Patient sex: F
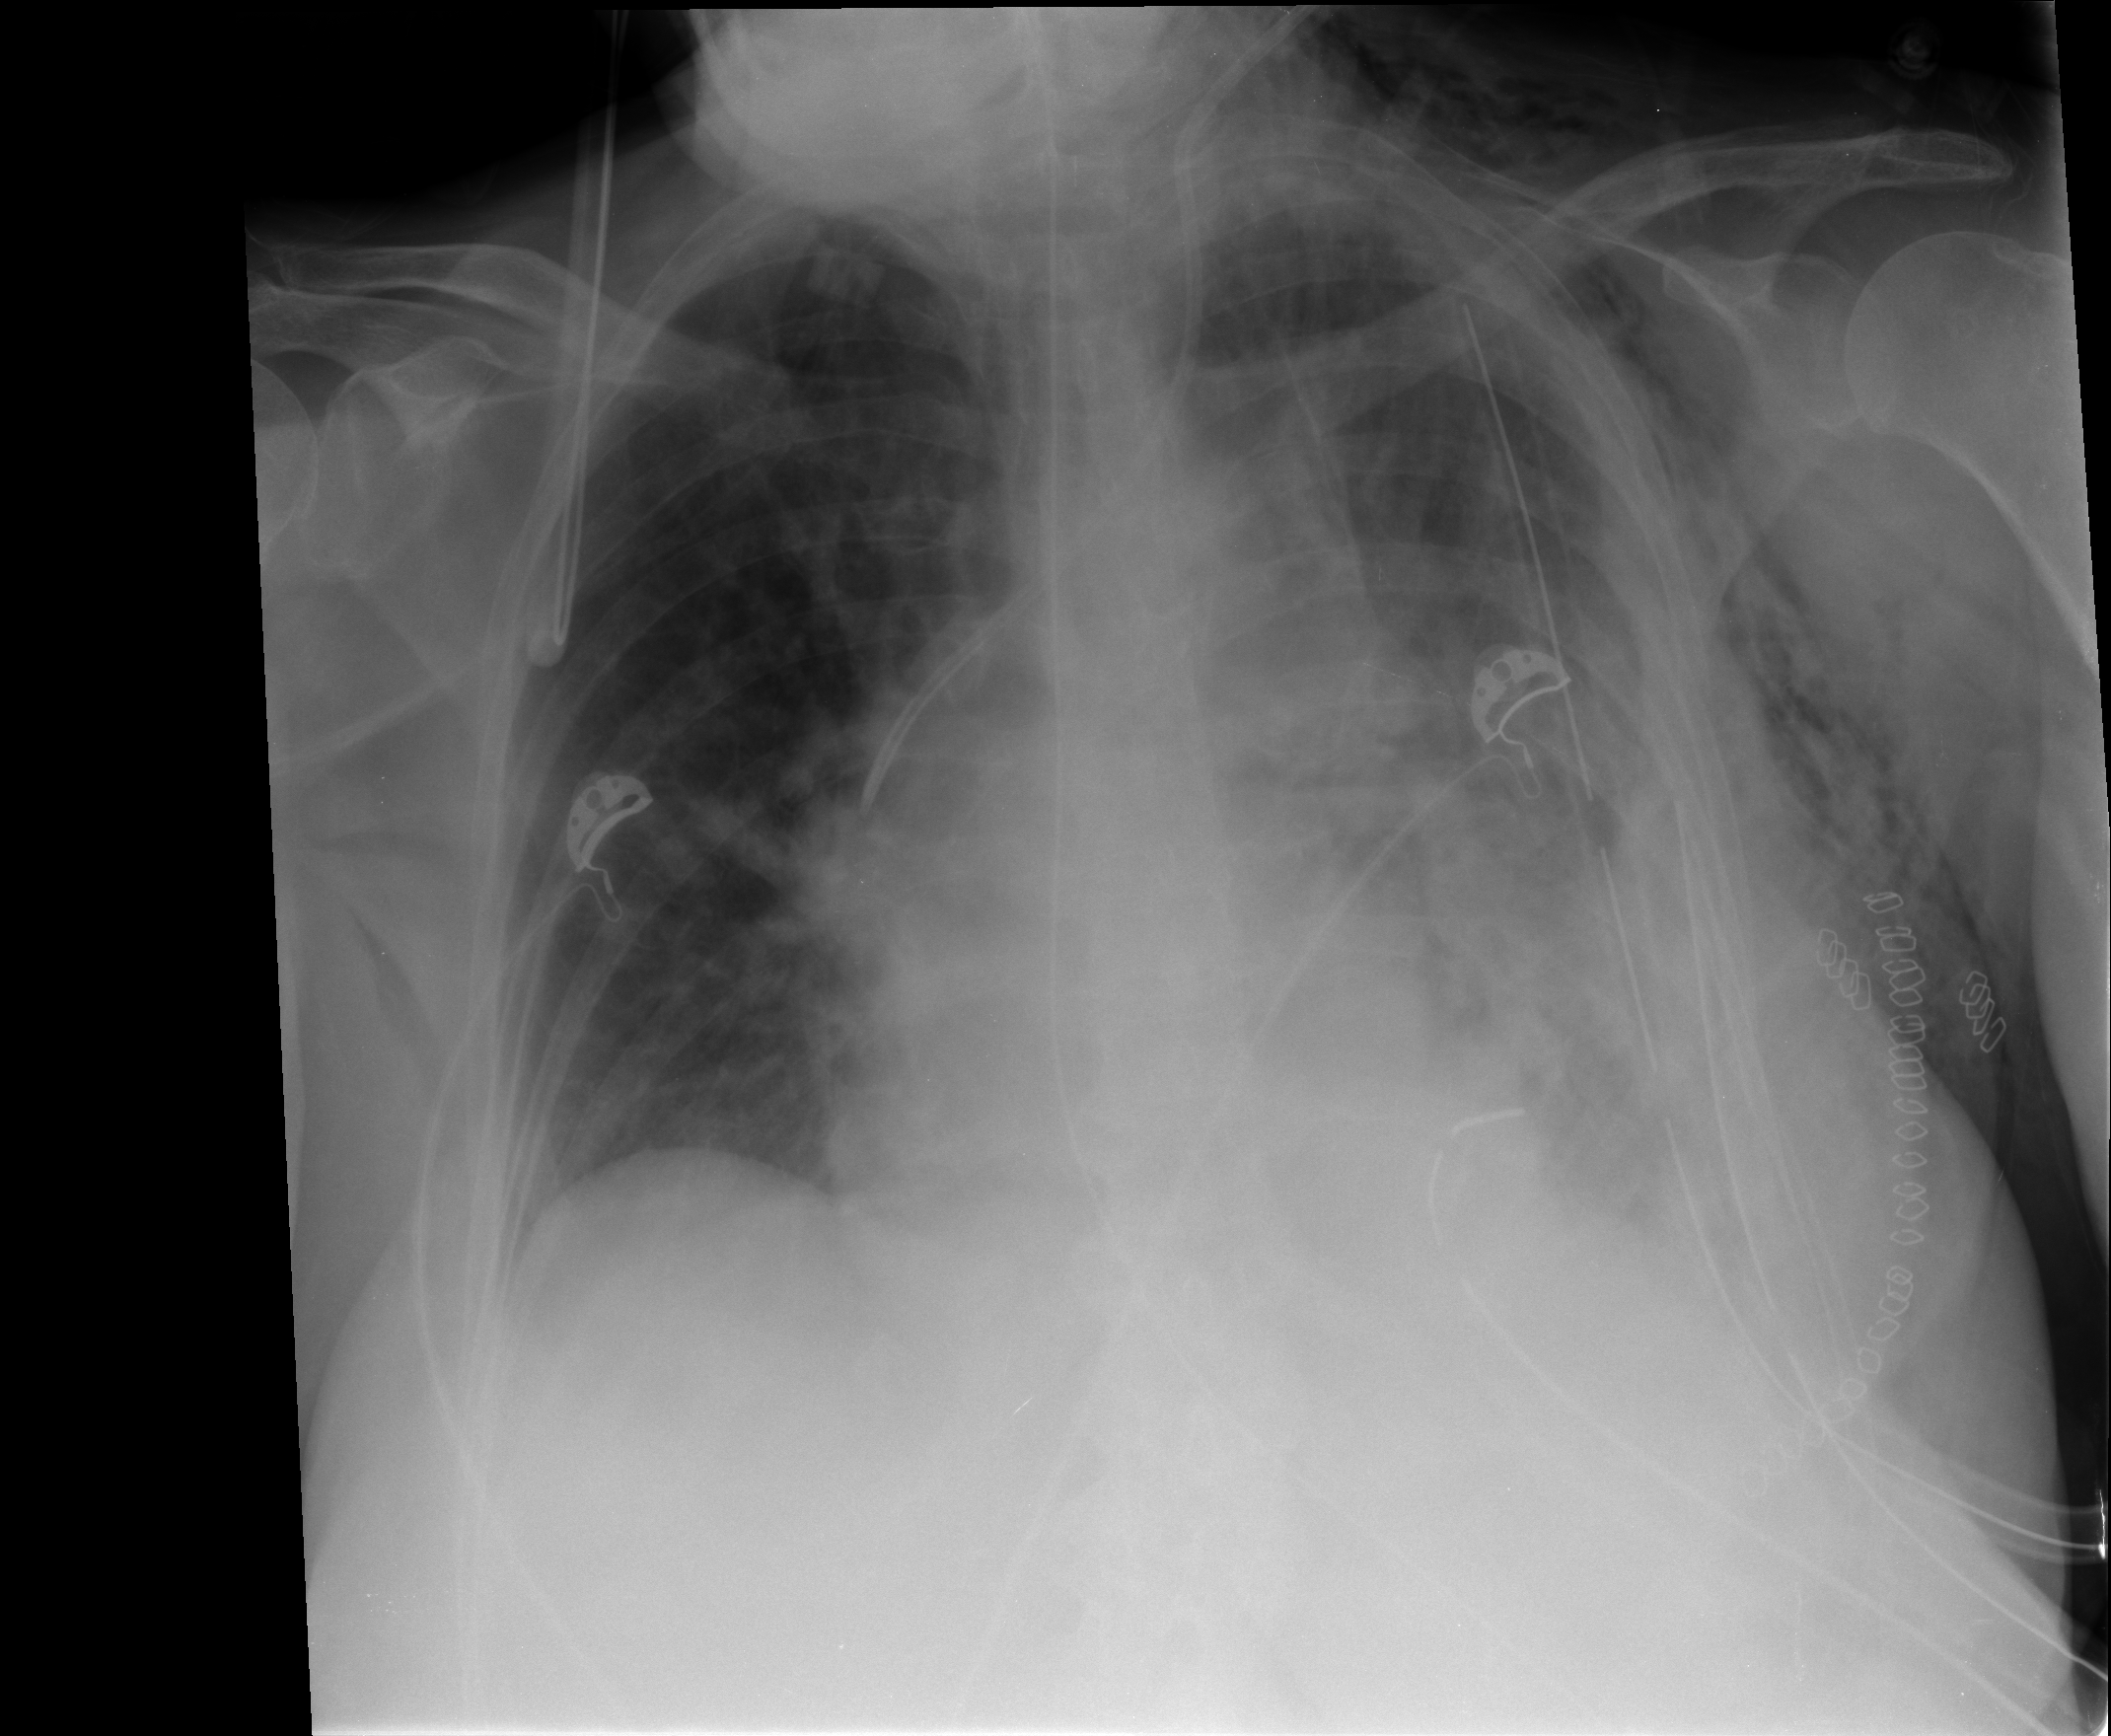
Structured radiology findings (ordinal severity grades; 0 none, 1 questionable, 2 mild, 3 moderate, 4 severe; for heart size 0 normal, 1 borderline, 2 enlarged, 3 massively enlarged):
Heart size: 0
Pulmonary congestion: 2
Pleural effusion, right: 0
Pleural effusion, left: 3
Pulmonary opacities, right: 0
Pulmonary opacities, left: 0
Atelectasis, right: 2
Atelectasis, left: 2